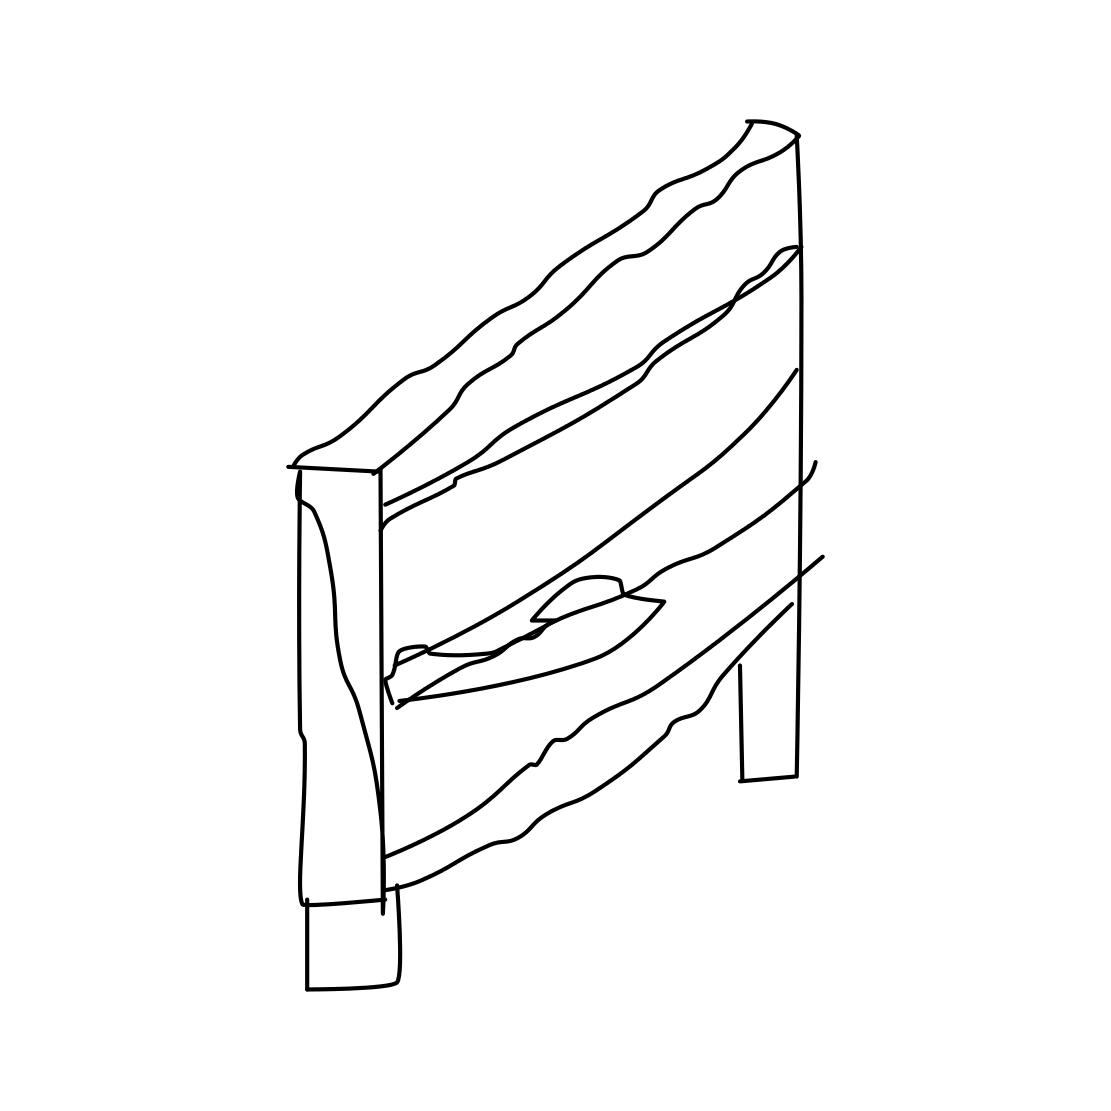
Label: bookshelf